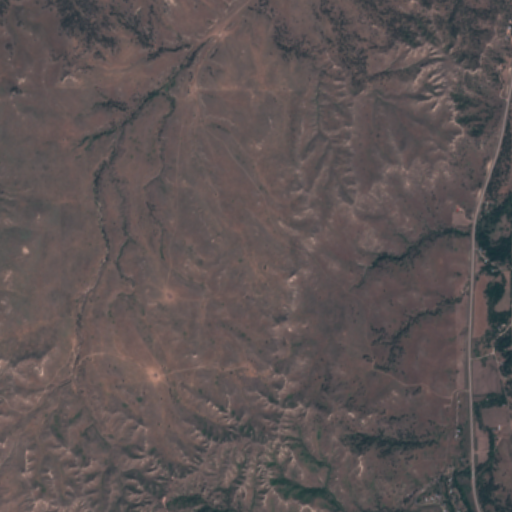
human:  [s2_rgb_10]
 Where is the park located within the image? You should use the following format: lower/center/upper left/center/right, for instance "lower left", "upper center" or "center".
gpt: The park is located in the lower right of the image.
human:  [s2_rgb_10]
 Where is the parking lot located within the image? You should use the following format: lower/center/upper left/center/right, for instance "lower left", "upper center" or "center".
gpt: The parking lot is located in the lower right of the image.
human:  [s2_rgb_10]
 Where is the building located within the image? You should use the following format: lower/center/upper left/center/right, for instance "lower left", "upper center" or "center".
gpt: The building is located in the lower right of the image.
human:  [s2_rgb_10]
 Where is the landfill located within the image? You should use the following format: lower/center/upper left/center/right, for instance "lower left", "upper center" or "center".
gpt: There is no landfill in the image.